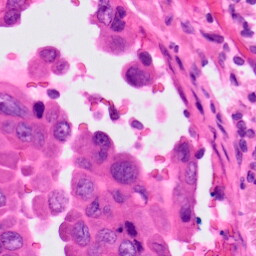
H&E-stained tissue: Lung